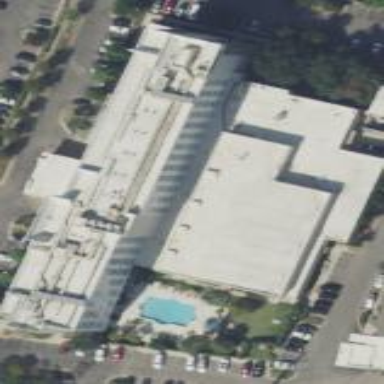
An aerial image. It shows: Hotel building.